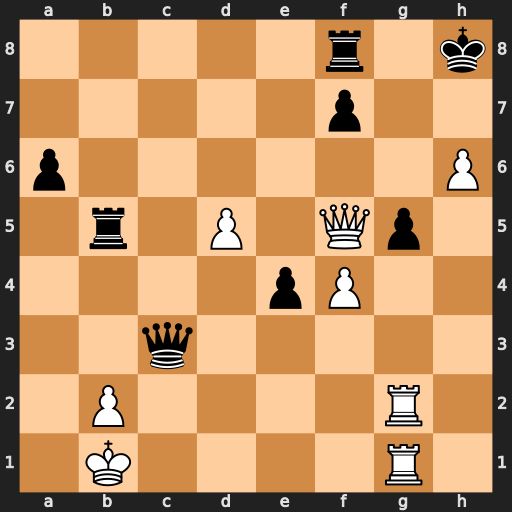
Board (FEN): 5r1k/5p2/p6P/1r1P1Qp1/4pP2/2q5/1P4R1/1K4R1
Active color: w
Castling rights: -
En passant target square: -
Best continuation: Rc2 Qd4 Qxg5